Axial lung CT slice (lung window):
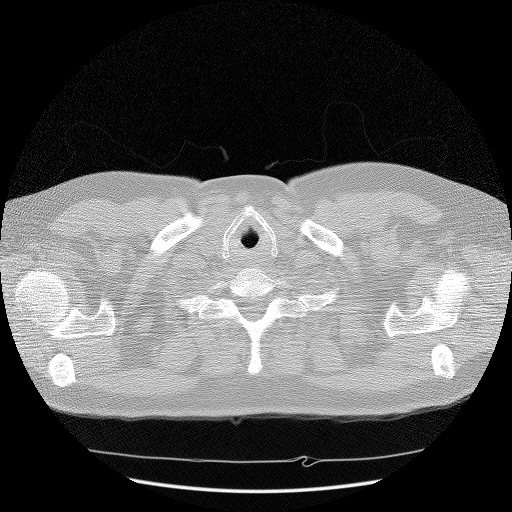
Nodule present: no